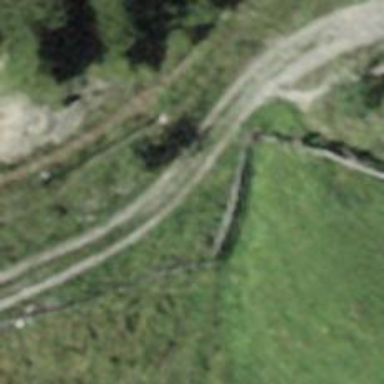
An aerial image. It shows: Fence is in the image.